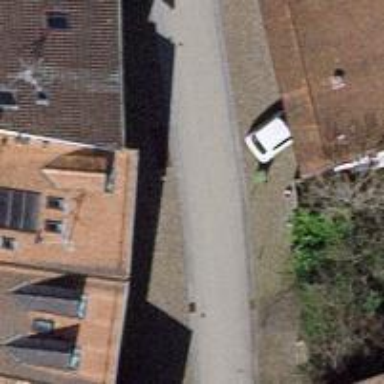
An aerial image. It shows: Residential road with asphalt surface. There is opposite cycleway.